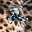
Label: 2